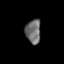
Tissue: prostate
Cell type: T cells
Senescence score: 0.2732
Nuclear area (px): 360
Mean DAPI intensity: 107.808